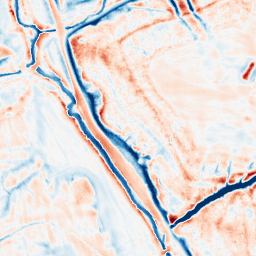
Category: edge_preserving
Decomposition family: bilateral
Decomposition parameters: d: 21
sigma_color: 25
sigma_space: 25
Upsampling method: sinc_hamming
Upsampling parameters: scale: 4
kernel_size: 8
Upsampling scale: 4